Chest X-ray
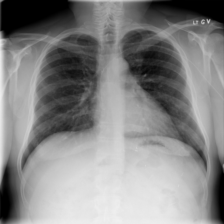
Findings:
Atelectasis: negative
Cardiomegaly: negative
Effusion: negative
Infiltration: positive
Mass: negative
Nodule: negative
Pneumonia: negative
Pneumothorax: negative
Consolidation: negative
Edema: negative
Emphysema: negative
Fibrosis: negative
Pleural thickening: negative
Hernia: negative